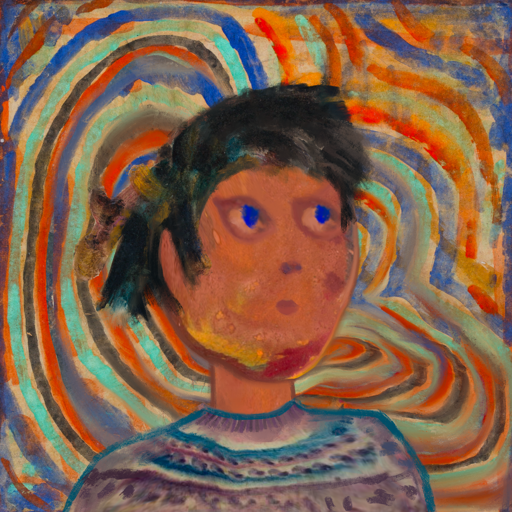
Background: Sisters, Head And Neck Side: Mother_And_Son_Son, Face Side: Mother_And_Son_Mother, Bust: HillGirl, Hair Side: Pipe, Head Accessory: Blank, Second Necklace: Blank, Necklace: Blank, Baby: Blank